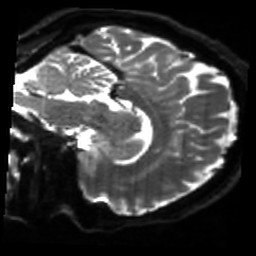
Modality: sbref
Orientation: sagittal
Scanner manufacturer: siemens
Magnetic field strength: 3 T
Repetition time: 4 s
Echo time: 0.0594 s